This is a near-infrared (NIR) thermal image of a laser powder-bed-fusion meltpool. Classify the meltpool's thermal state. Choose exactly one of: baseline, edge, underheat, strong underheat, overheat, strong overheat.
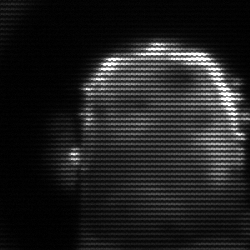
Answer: strong underheat